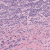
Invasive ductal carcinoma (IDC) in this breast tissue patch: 1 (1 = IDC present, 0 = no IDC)